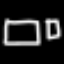
Label: square